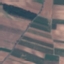
Label: PermanentCrop